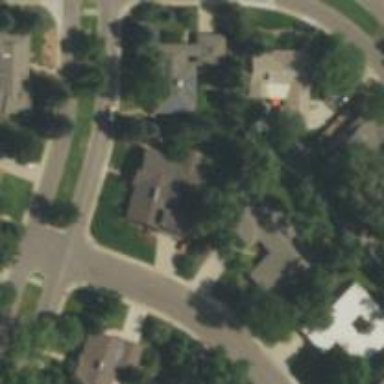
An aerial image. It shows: Neighborhood.